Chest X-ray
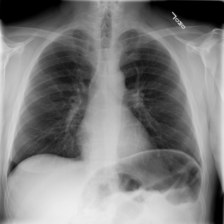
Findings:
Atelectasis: negative
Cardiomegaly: negative
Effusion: negative
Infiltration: positive
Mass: negative
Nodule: negative
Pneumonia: negative
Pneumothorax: negative
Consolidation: negative
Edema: negative
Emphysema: negative
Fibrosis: negative
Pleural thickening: negative
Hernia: negative